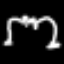
Label: frog